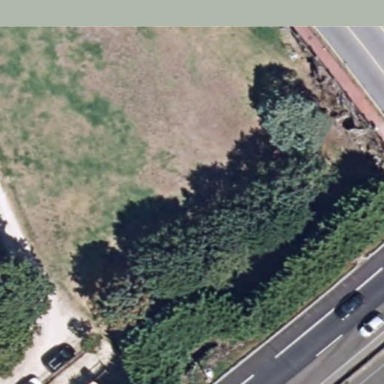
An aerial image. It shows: Park.